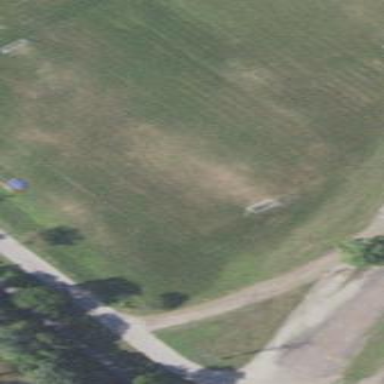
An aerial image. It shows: Soccer pitch for leisureland activities.